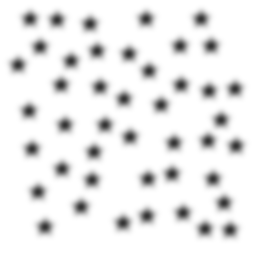
Squares: 0
Triangles: 0
Stars: 44
Total shapes: 44